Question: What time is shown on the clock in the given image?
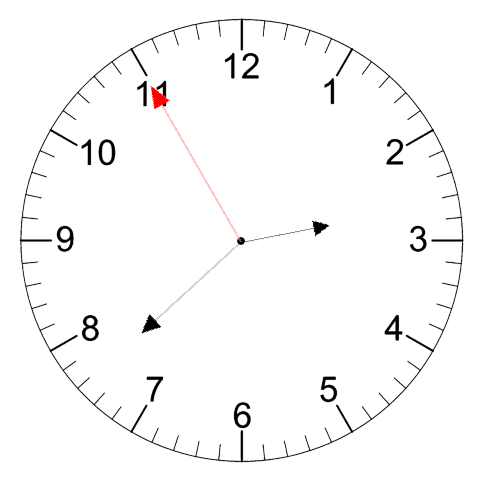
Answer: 02:37:55